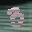
Label: 3